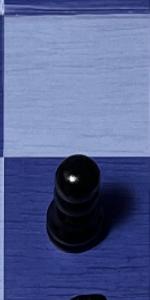
Label: Pawn_Black